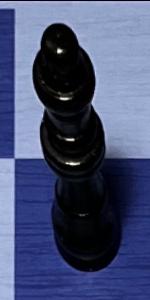
Label: Queen_Black